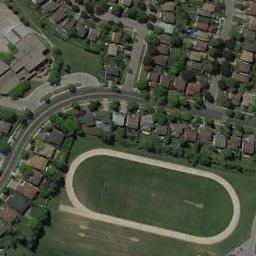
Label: ground_track_field